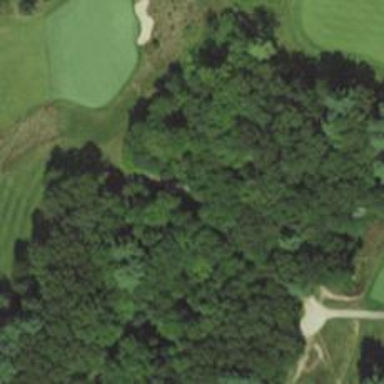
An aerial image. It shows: Bridge over golf cartpath.